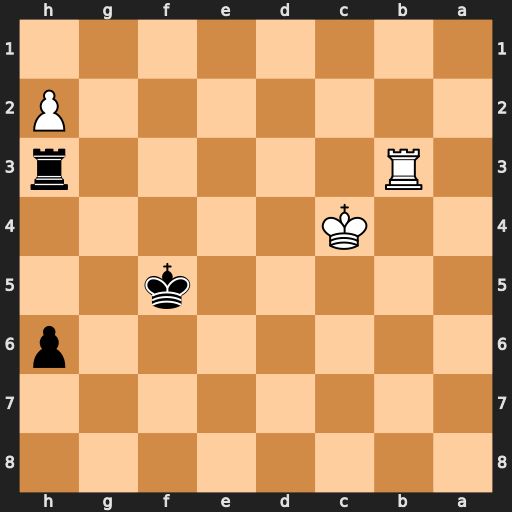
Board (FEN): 8/8/7p/5k2/2K5/1R5r/7P/8
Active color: b
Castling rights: -
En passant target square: -
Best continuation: Rxb3 Kxb3 Kg4 Kc4 Kh3 Kd4 Kxh2 Ke4 Kg3 Ke3 h5 Ke2 Kg2